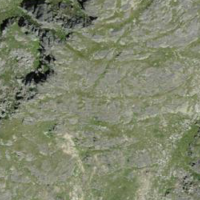
EUNIS habitat code: 26
Species observed at this site:
Pyrrhocorax graculus